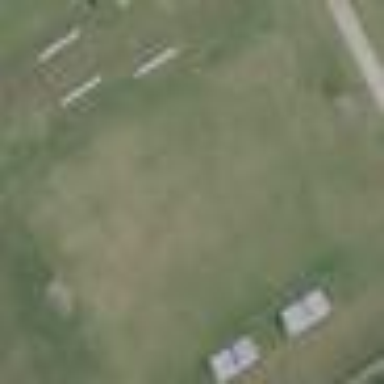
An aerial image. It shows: Soccer pitch for leisureland activities.